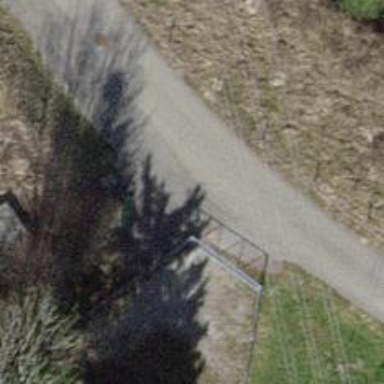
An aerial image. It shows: Bench.